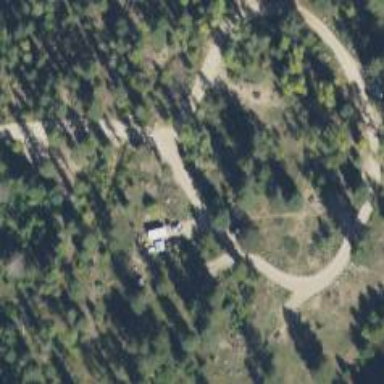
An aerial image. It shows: Campsite for tourism.